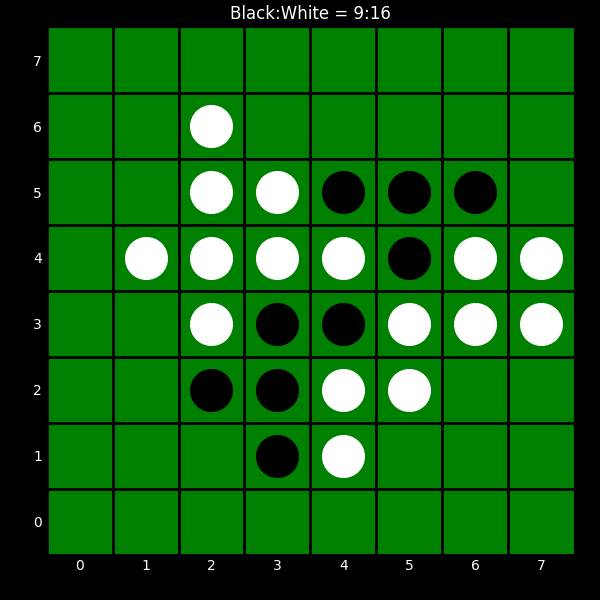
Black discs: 9
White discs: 16